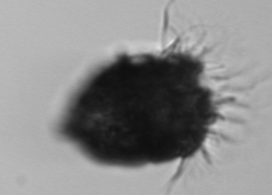
Label: Stenosemella_pacifica